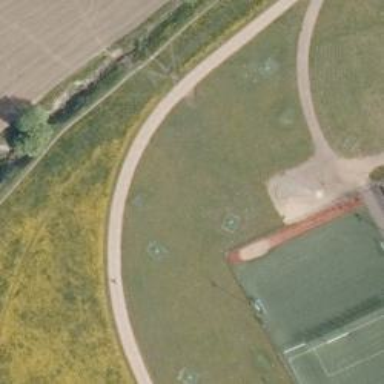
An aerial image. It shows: Disc golf hole.